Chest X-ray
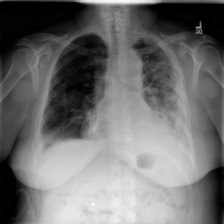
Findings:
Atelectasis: negative
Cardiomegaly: negative
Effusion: positive
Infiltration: negative
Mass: negative
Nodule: positive
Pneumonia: negative
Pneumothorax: positive
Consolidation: negative
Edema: negative
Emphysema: negative
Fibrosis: negative
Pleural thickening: positive
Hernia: negative